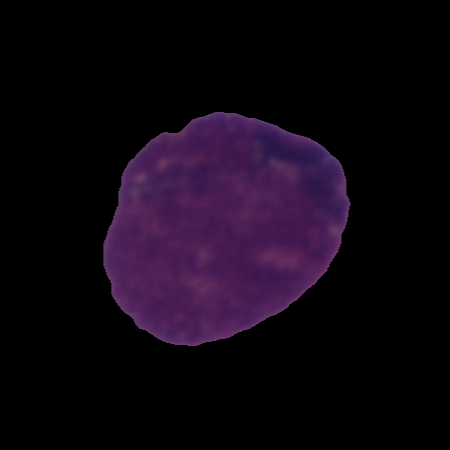
Label: cancer